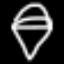
Label: diamond